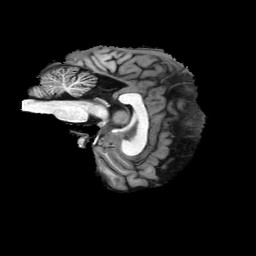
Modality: T1w
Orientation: sagittal
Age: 21
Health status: healthy
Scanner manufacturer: philips
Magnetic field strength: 3 T
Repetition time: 0.007809 s
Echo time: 0.003591 s